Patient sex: M
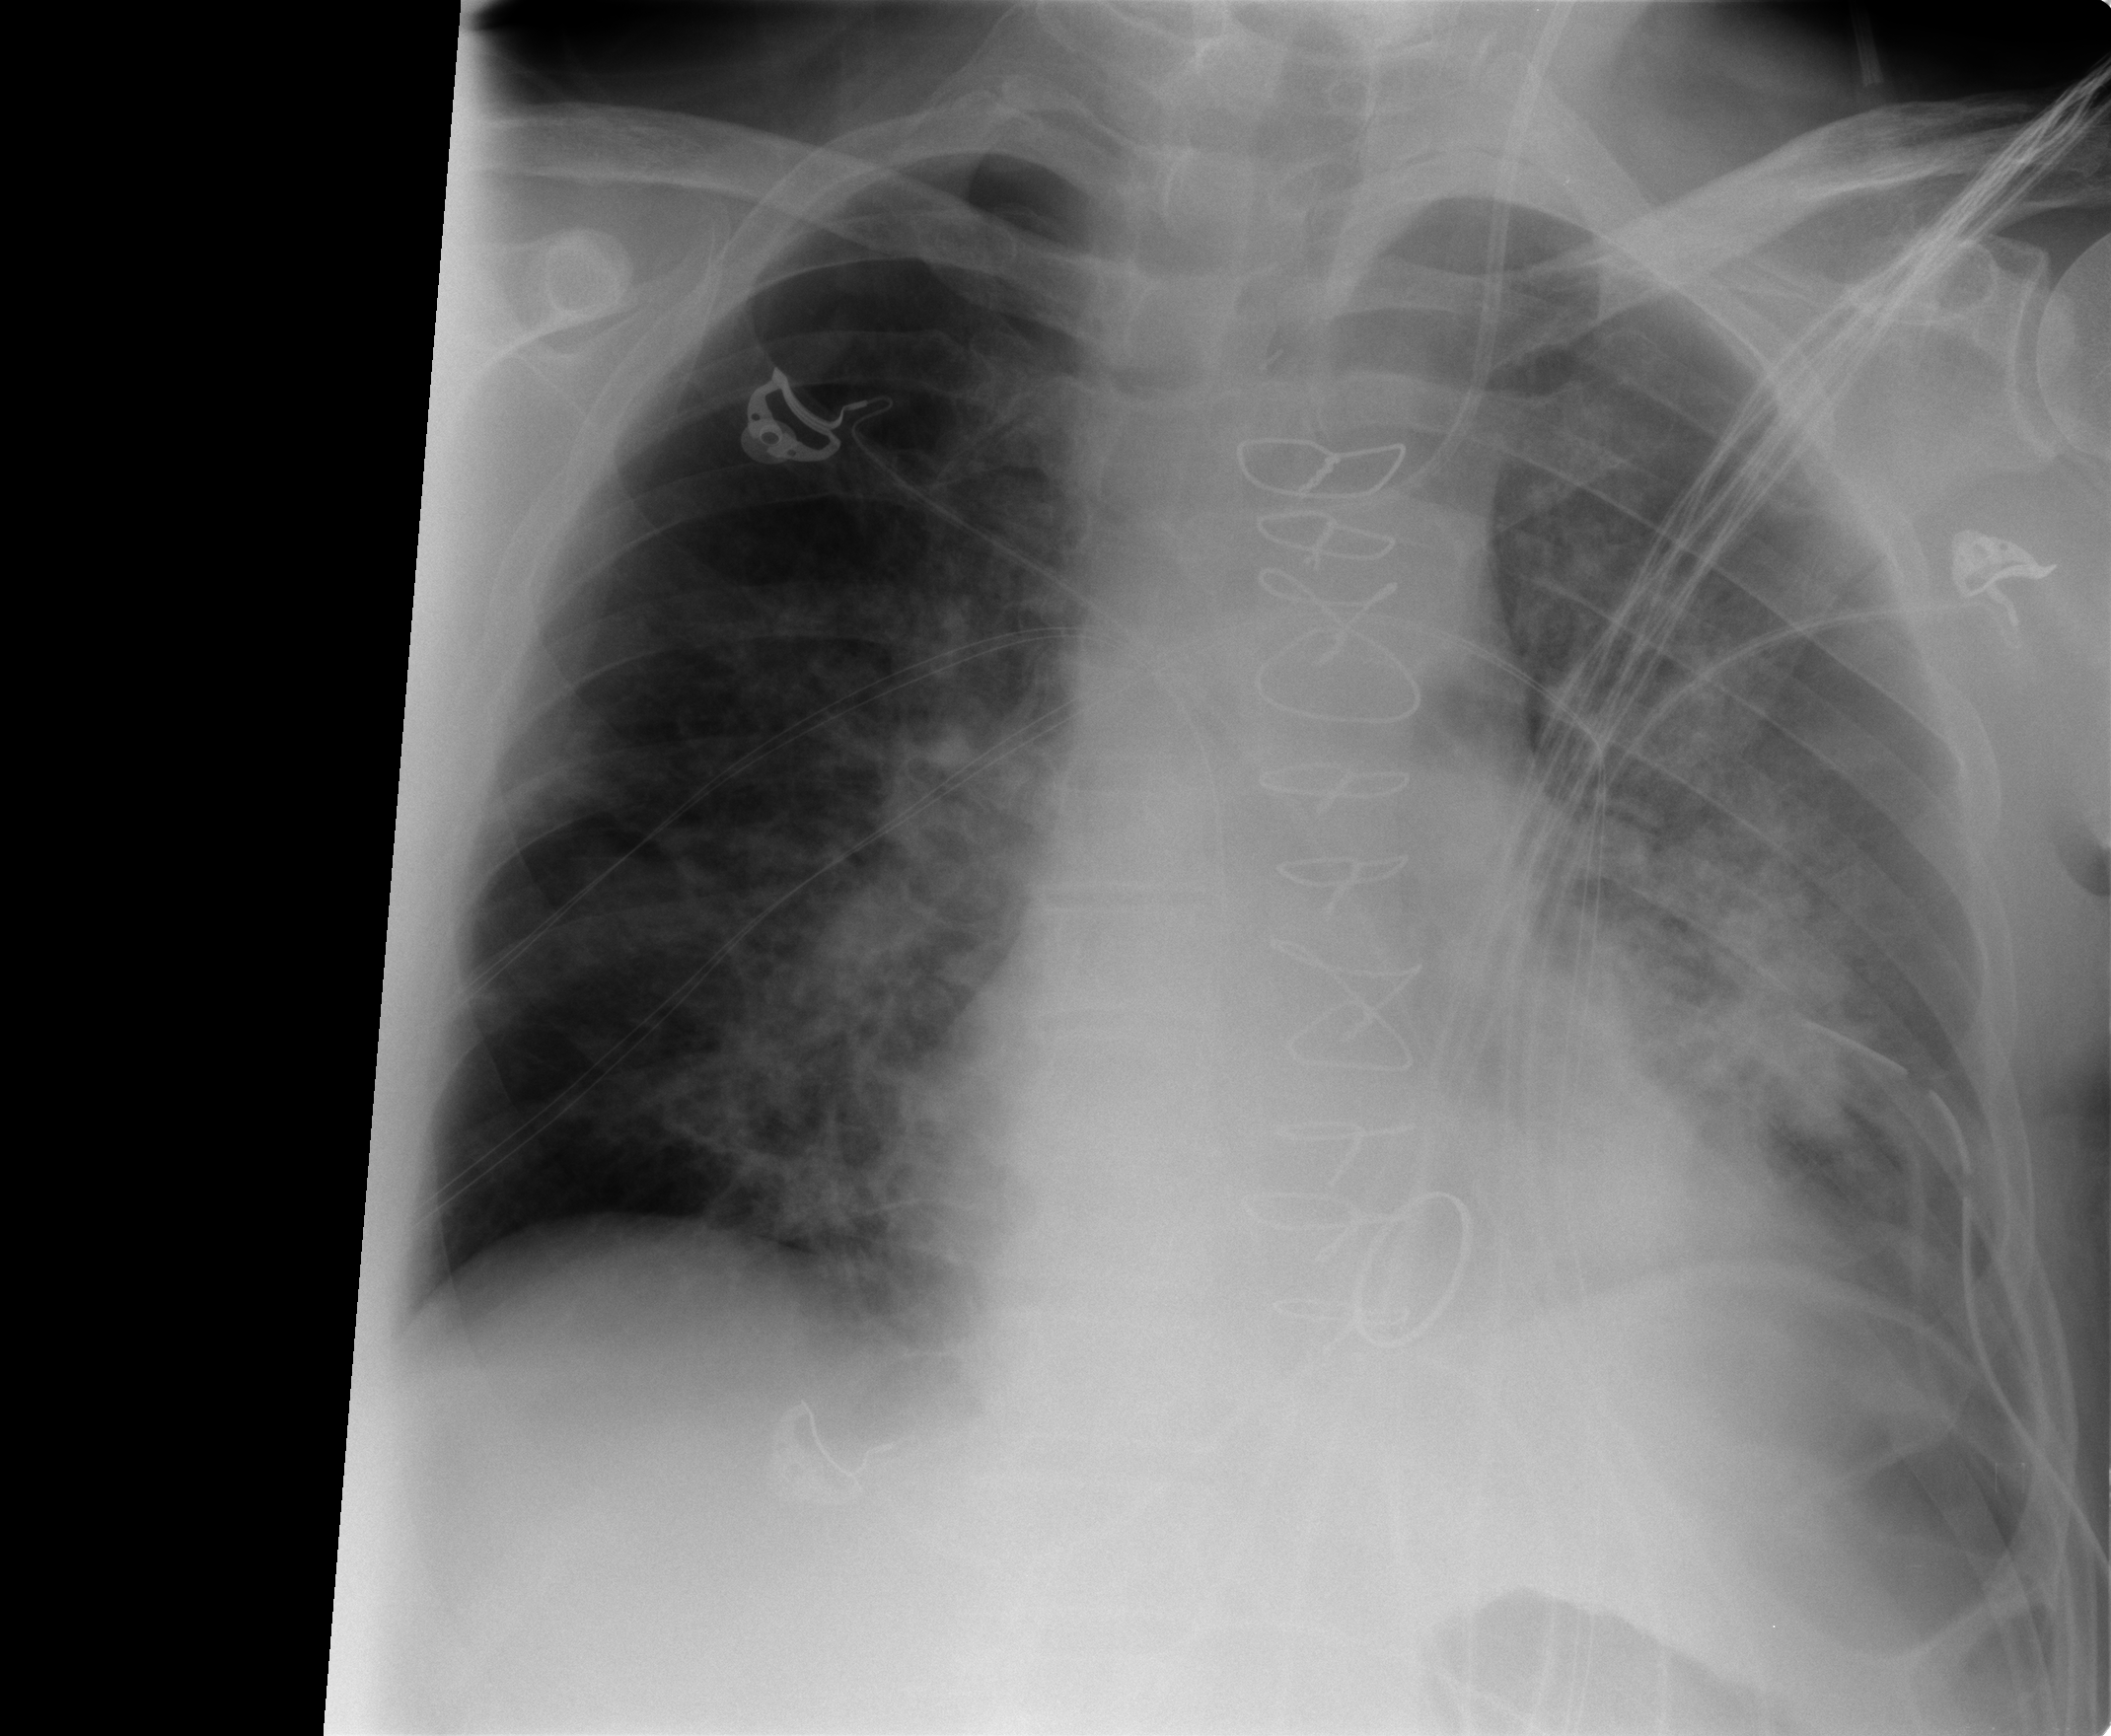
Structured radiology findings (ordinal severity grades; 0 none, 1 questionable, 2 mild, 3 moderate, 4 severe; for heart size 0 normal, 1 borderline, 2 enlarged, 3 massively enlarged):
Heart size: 2
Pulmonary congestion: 2
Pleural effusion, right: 0
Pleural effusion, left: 2
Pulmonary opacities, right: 2
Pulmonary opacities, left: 3
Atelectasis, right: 0
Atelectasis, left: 2